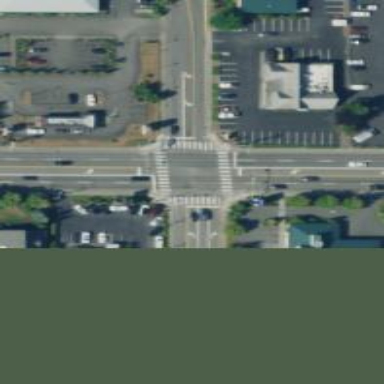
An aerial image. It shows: Crossing road.